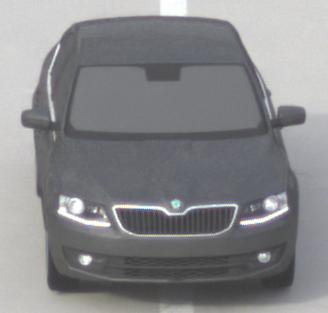
Make: Skoda
Model: Octavia 1.2 TSI
Detailed model: Octavia (III) Limousine
Model produced from: 2013/02
Model produced until: 2015/04
Doors: 5
Color: gray
Road condition: dry road
Daytime: morning or afternoon
Contrast: low contrast